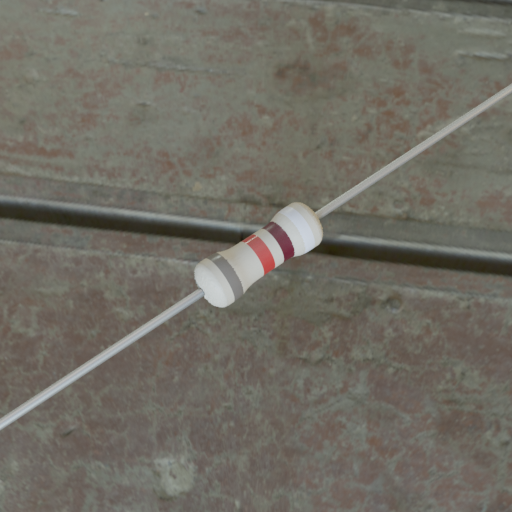
Resistor colour bands (in order): gray, red, brown, white